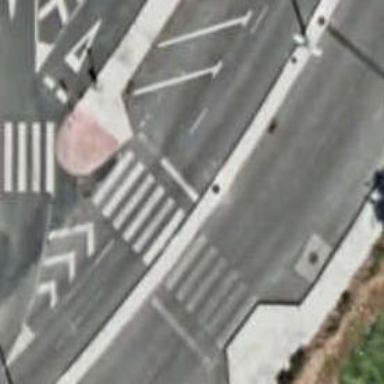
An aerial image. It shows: Zebra crossing on the road.